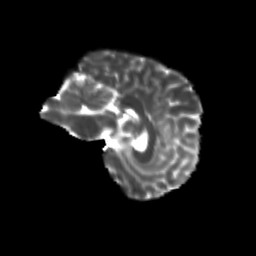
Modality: T2w
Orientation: sagittal
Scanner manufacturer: siemens
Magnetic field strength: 3 T
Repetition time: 9.2 s
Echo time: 0.084 s